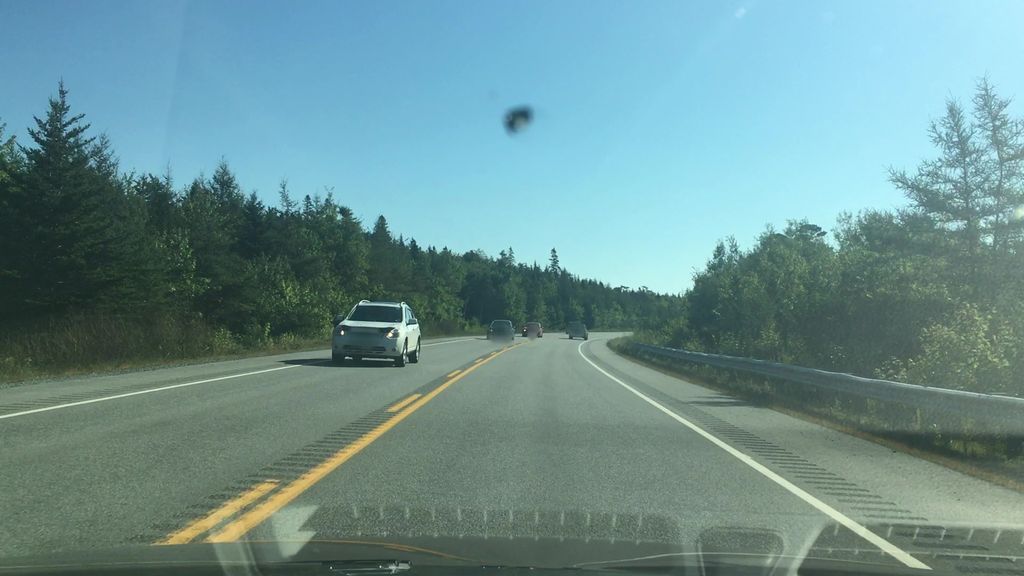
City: halifax